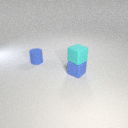
small blue rubber cube below small cyan rubber cube